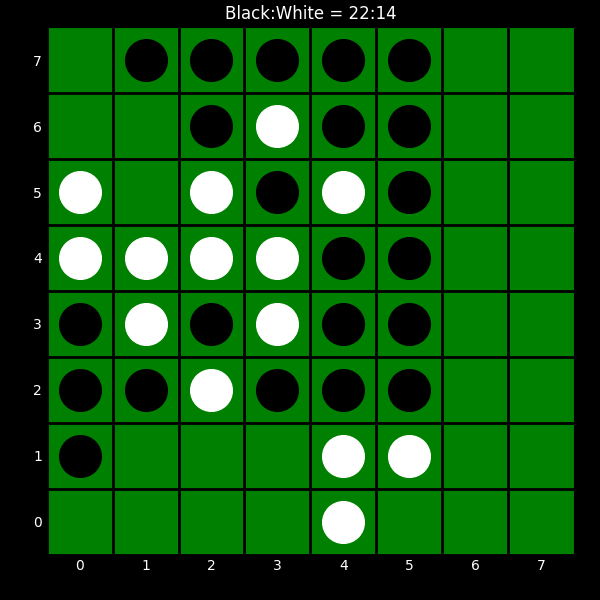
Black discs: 22
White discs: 14